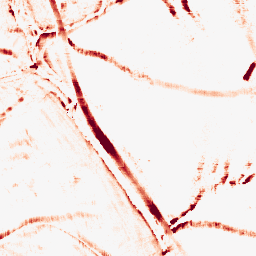
Category: morphological
Decomposition family: morphological_rect
Decomposition parameters: operation: opening
width: 10
height: 10
Upsampling method: regularized
Upsampling parameters: scale: 2
lambda_reg: 0.01
Upsampling scale: 2